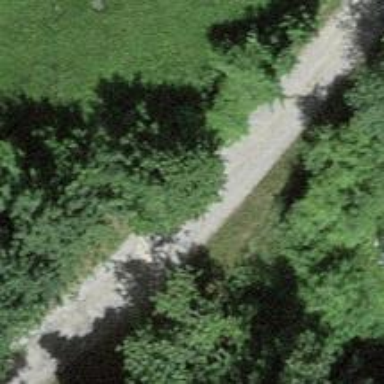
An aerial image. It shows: Pebblestone track with grade2 quality.